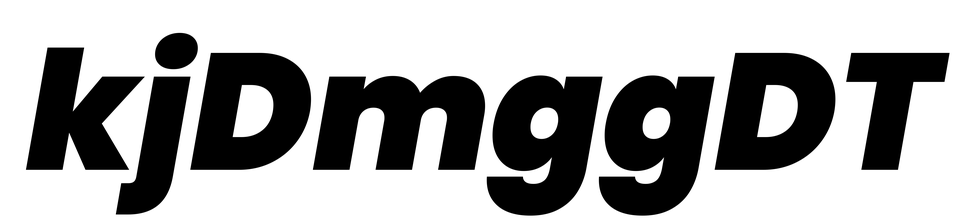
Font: Poppins-BlackItalic